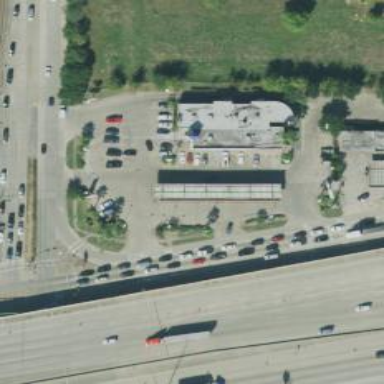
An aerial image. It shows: Convenience shop.